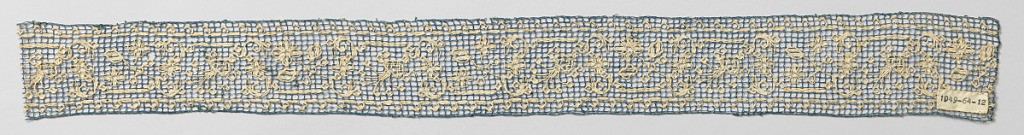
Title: Band
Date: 17th century
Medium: linen Technique: needlework on knotted net
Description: Small piece of blue net with a square mesh and knotted at the corners. Embroidered in white showing a conventionalized flower and vine design.